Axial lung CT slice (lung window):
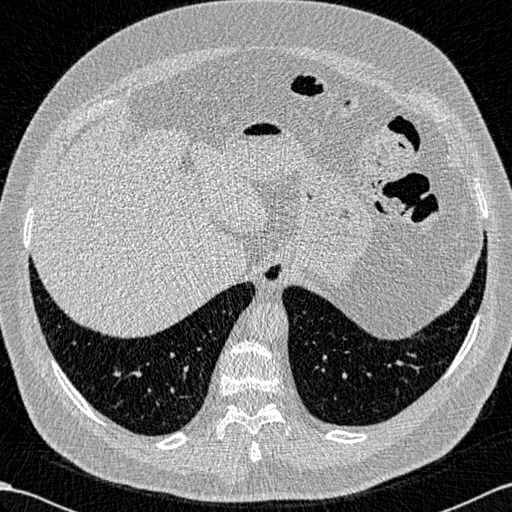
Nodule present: no